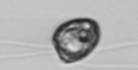
Label: flagellate_morphotype1